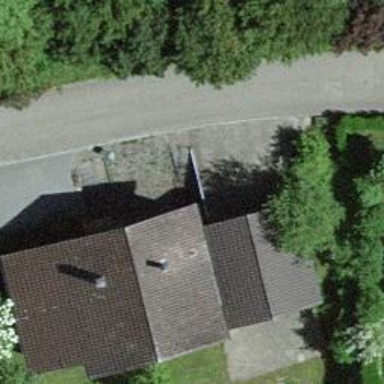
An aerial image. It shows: Residential building.